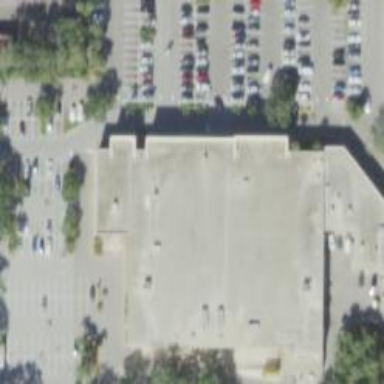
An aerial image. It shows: Supermarket.